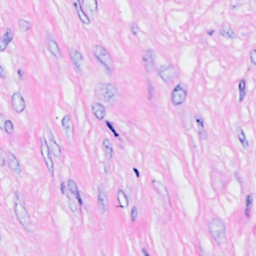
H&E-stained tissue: Breast